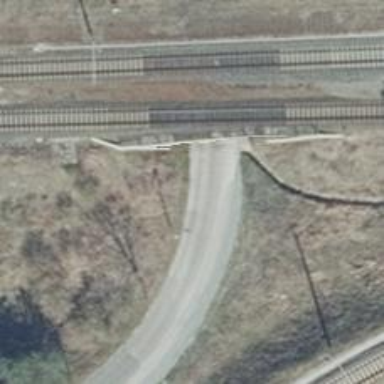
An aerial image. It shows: Unclassified road with concrete surface that goes through tunnel.